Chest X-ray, AP view. Patient: 41 years old, sex M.
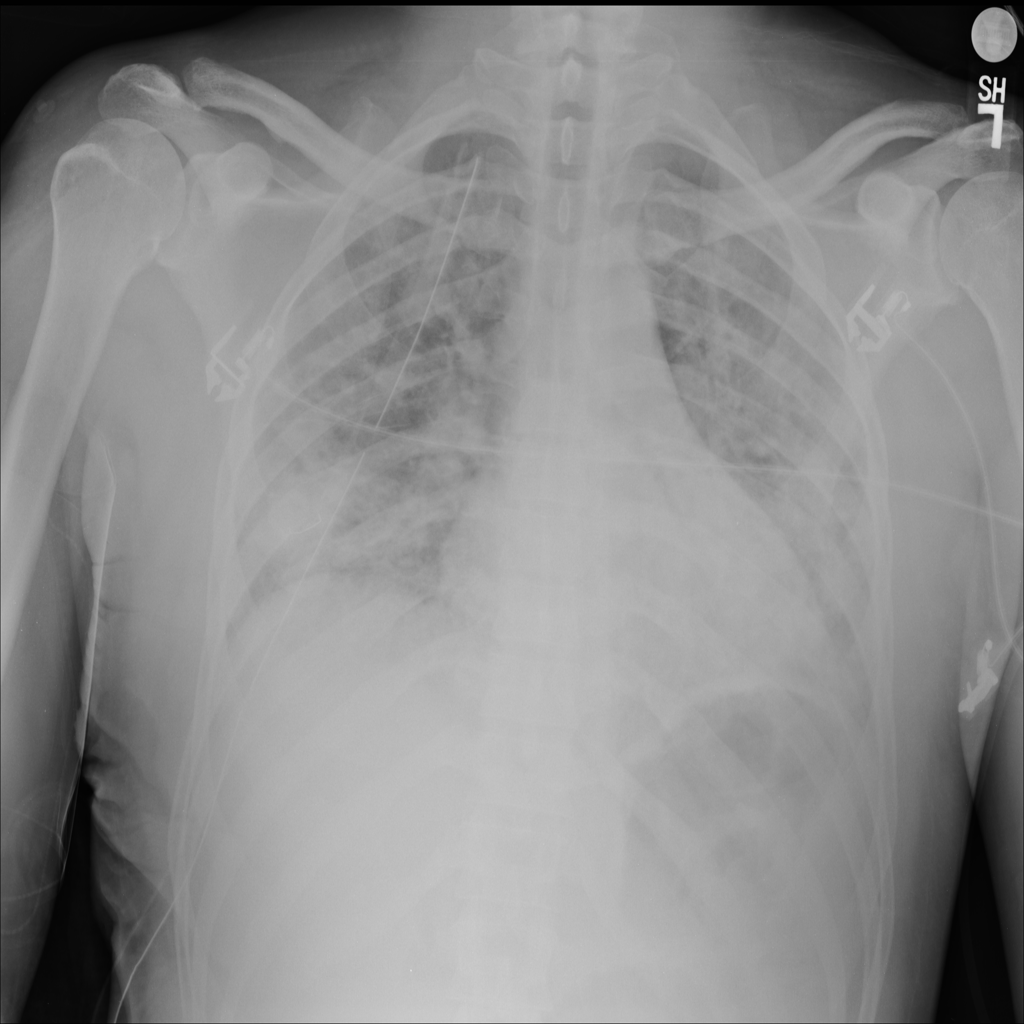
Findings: Infiltration